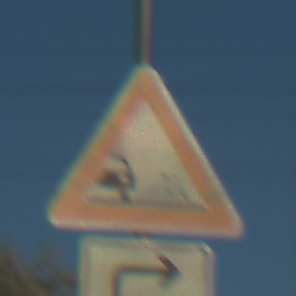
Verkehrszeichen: SplittSchotter
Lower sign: RichtungsangabeDurchPfeile5
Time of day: SunriseSunset
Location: Outdoor (RoadRail)
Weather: Clear
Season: NotSpecified
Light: Natural